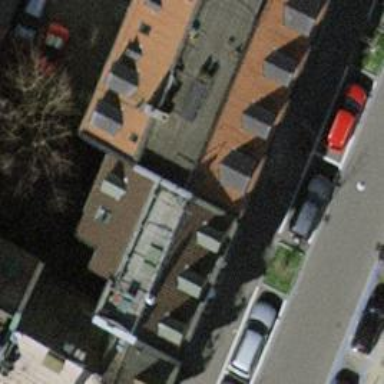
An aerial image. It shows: Café.